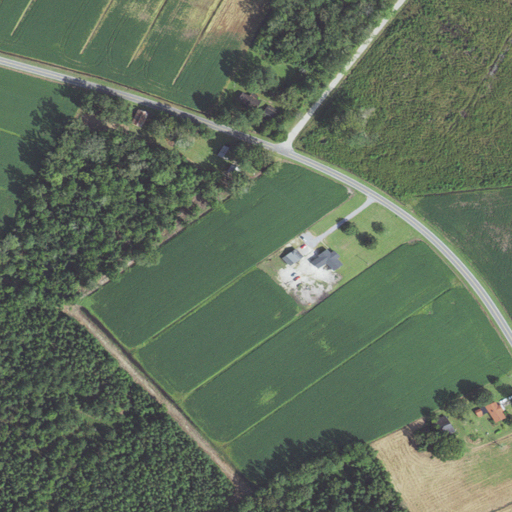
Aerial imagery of cape in North Carolina named Ballast Bank containing cultivated crops, woody wetlands, open development, herbaceous wetlands, low intensity development, and shrub